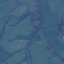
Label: Pasture